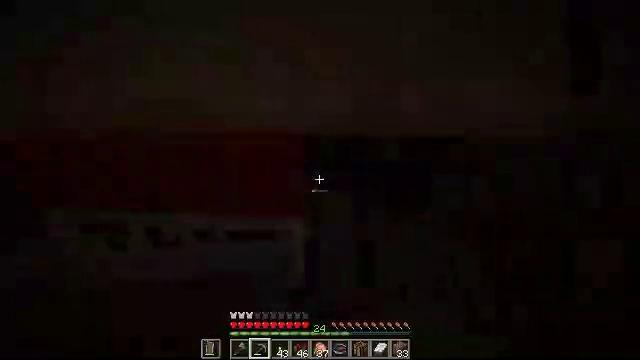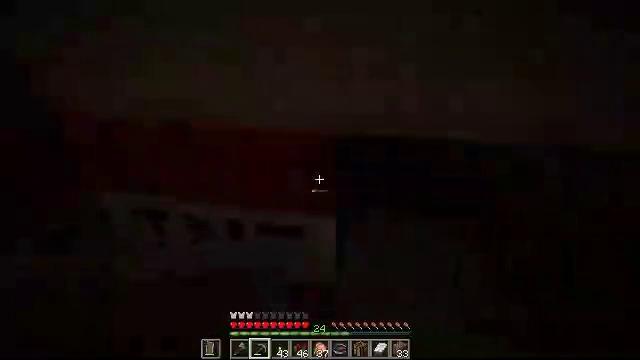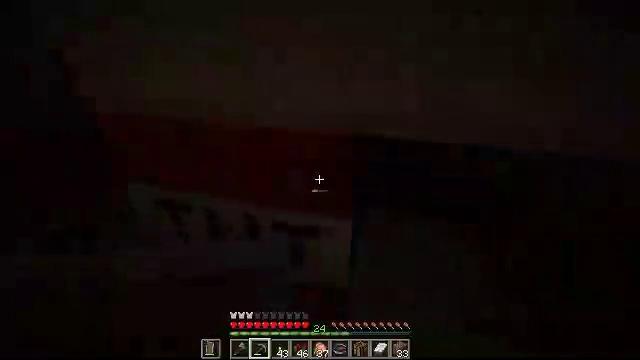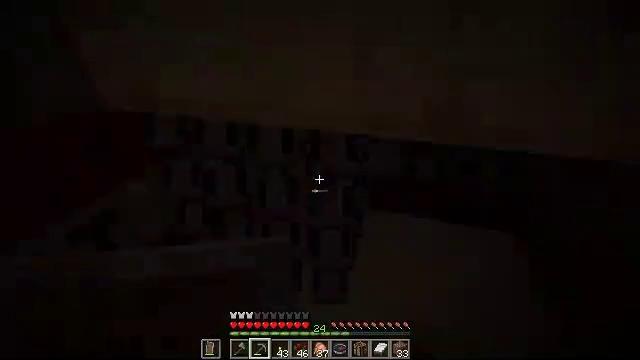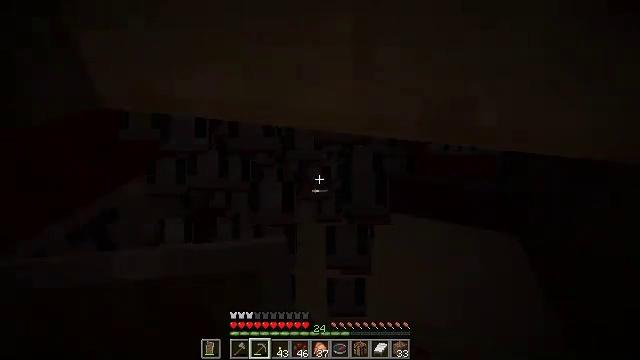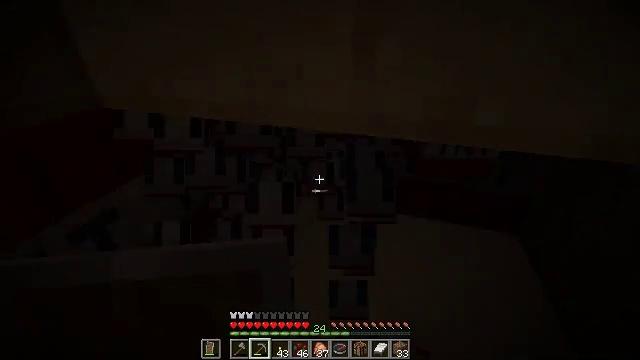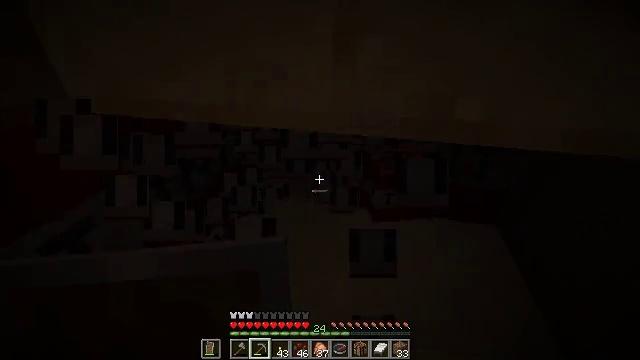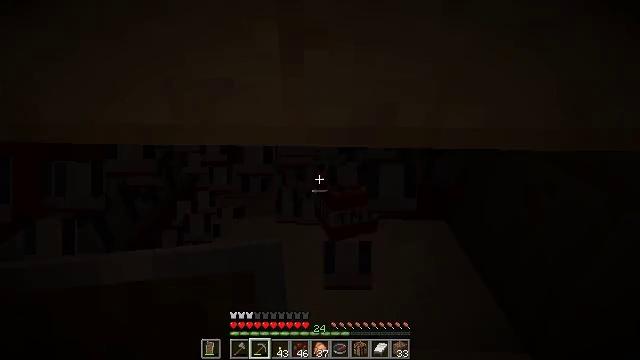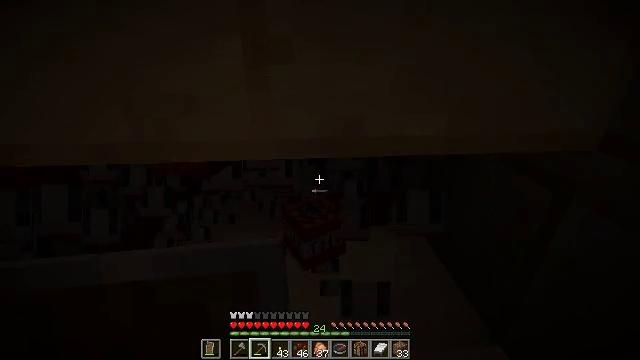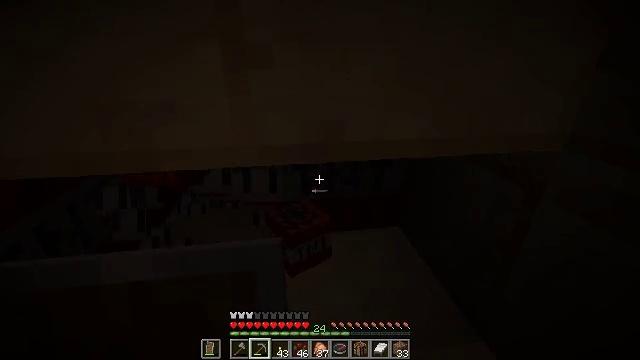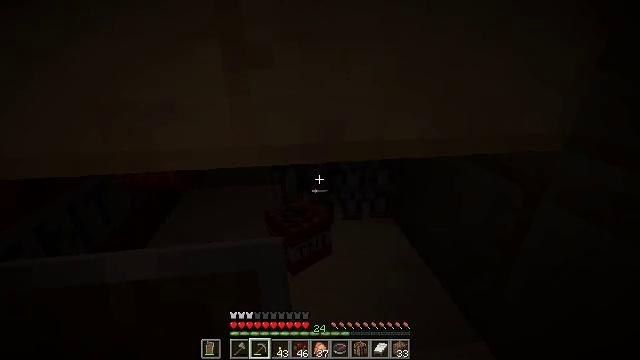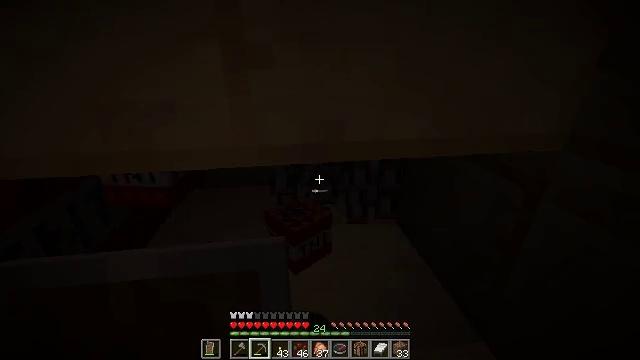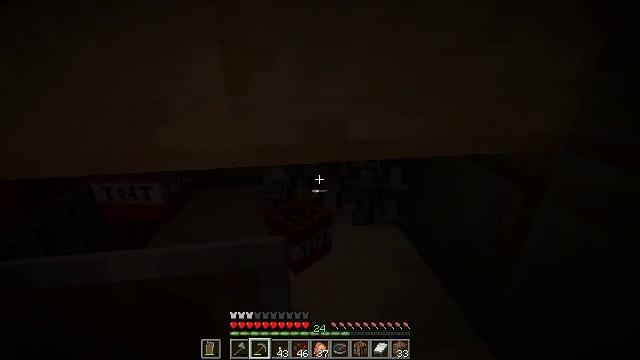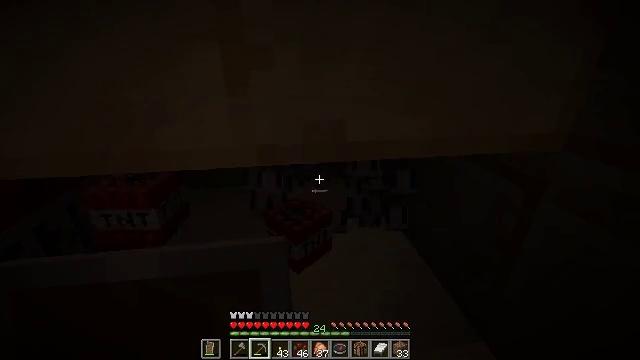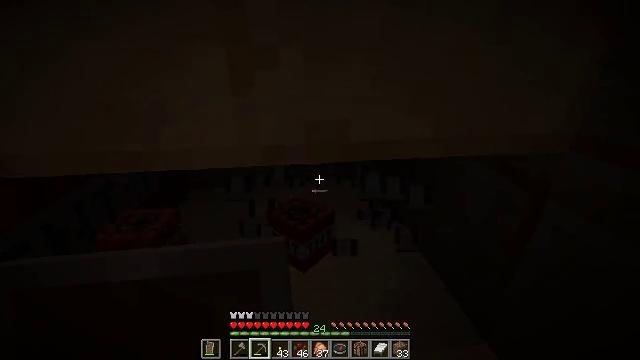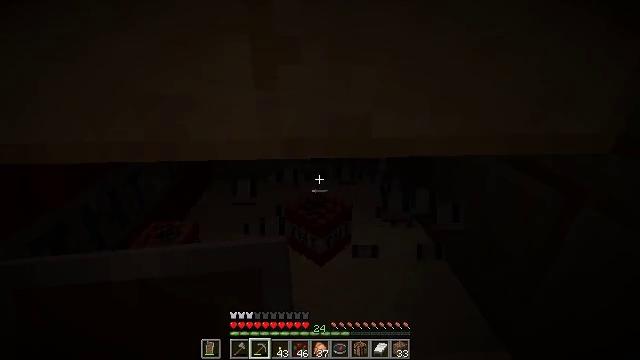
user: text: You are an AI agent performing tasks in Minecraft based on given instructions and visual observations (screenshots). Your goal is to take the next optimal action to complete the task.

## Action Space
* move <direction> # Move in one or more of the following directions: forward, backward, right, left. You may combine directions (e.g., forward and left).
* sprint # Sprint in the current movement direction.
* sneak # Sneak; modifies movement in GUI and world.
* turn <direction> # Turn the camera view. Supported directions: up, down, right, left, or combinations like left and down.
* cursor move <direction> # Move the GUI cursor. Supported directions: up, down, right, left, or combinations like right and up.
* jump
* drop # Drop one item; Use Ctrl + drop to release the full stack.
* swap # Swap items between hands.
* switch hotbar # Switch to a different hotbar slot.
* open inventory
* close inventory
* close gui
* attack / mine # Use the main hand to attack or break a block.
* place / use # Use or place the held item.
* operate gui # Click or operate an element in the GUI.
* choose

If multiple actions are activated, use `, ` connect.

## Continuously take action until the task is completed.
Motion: motion action
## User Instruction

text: Collect the TNT for later use.
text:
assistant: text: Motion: sneak, turn left
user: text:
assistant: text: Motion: sneak, turn left
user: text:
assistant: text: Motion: sneak, turn left, attack / mine
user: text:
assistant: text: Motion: sneak, attack / mine
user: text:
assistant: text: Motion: sneak, attack / mine
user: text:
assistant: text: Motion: sneak, turn right
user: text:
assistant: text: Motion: sneak, turn right and up
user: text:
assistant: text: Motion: sneak, turn right and up
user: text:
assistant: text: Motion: sneak, turn right and up
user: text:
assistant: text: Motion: sneak, attack / mine
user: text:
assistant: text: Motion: sneak, attack / mine
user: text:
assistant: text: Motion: sneak, attack / mine
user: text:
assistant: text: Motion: sneak
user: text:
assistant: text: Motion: sneak
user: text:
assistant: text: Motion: sneak, turn left and down
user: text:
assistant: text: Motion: sneak, turn left
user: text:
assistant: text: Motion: sneak, turn left
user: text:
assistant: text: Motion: sneak, turn left, attack / mine
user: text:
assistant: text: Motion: sneak, attack / mine
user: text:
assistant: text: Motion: sneak, attack / mine
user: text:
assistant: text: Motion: sneak, turn left
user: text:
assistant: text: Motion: sneak, turn left
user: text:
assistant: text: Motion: sneak, turn left
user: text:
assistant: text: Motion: sneak, turn left
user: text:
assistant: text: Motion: sneak, attack / mine
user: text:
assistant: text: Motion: sneak, attack / mine
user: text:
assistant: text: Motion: sneak, attack / mine
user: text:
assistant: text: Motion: sneak, attack / mine
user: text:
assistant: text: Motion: sneak, attack / mine
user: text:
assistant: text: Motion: sneak